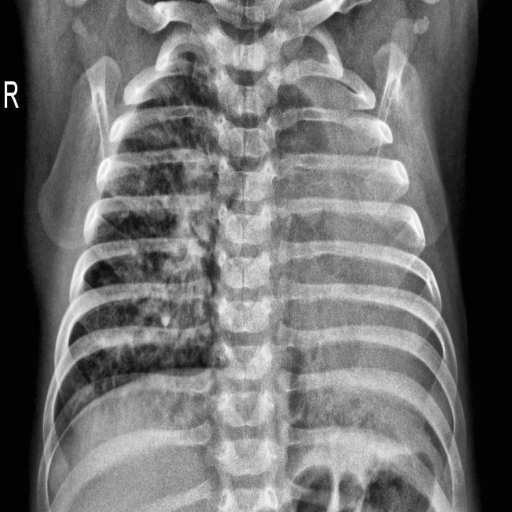
Finding: PNEUMONIA